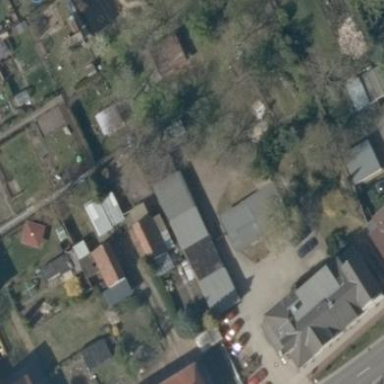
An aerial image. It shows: Group of garages.